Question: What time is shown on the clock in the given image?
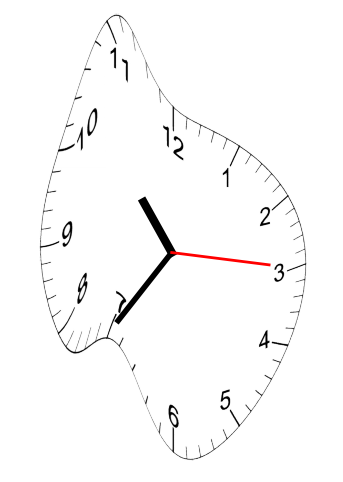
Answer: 10:35:15